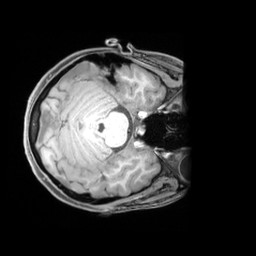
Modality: T1w
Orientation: axial
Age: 22
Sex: female
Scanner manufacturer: siemens
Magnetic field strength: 3 T
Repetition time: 1.97 s
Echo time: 0.00206 s